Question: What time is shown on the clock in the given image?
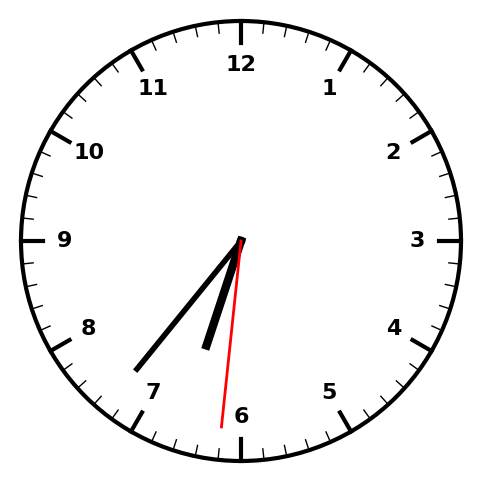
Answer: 06:36:31